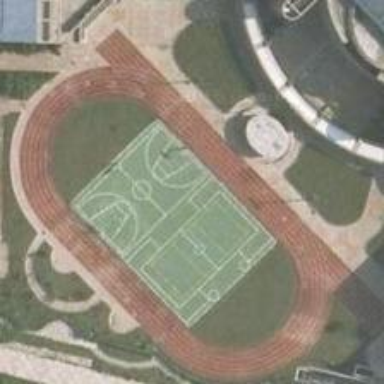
A basketball court and a tennis court are located in the central of this standard, oval field .